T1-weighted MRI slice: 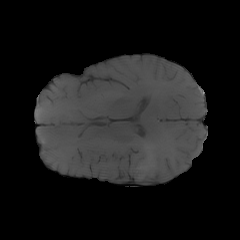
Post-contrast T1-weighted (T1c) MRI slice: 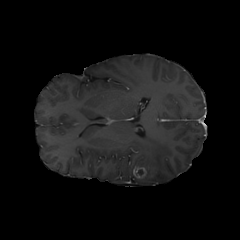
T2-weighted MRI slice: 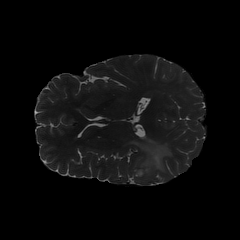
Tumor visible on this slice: yes